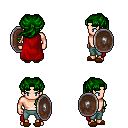
a pixel art fantasy rpg character, male body template, human, light skin, red cape, teal pants, green princess hairstyle, brown slippers, shield, four views (front, back, left, right), 2x2 character sprite sheet, small pixel art, hard edges, no anti-aliasing